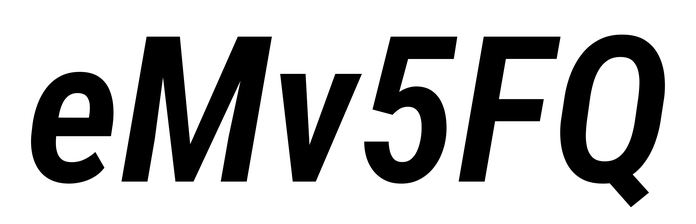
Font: Roboto-Italic_Condensed_SemiBold_Italic